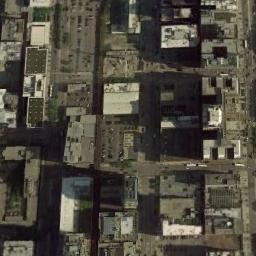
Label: commercial_area